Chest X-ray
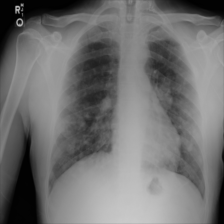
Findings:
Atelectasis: negative
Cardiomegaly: negative
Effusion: negative
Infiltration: negative
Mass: negative
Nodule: negative
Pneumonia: negative
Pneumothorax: negative
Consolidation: negative
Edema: negative
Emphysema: negative
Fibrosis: negative
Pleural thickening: negative
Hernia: negative